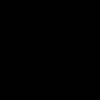
Label: space